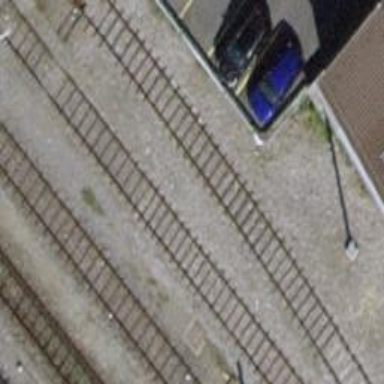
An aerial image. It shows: Single-track electrified railway service yard with contact line for trains.